Interaction volume radius: 10 \u00c5
Interaction volume height: 10 \u00c5
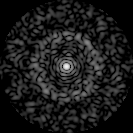
Disorder parameter: 0.8724